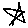
Label: star